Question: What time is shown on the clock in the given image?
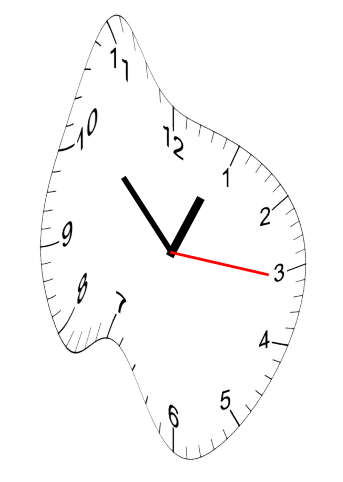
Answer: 12:52:16